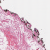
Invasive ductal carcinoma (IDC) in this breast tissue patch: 0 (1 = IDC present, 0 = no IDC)